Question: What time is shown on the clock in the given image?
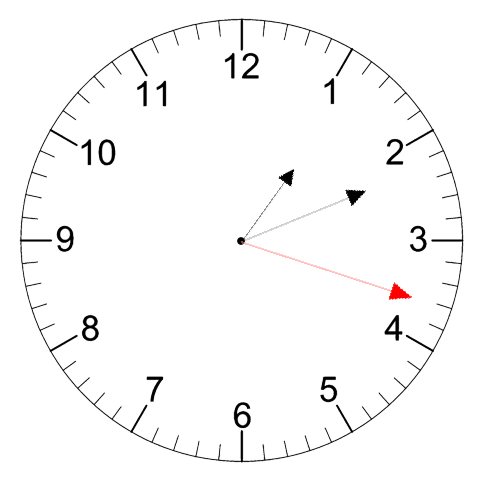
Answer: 01:11:18